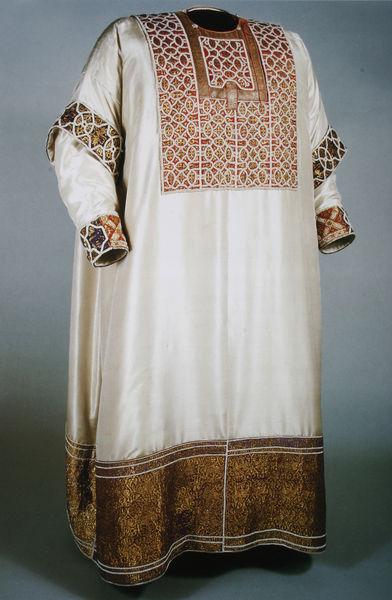
Titel: Die Alba
Künstler: Königliche Hofwerkstatt von Palermo
Standort: Wien
Institution: Schatzkammer
Schlagwörter: blau, schatten, weiß, ausschnitt, braun, brust, kleid, licht, rot, mode, muster, ornament, rock, alt, arme, kleidung, kragen, lang, silber, spitze, ärmel, hals, kirche, bestickt, gewand, gold, kostüm, kutte, mantel, stickerei, stoff, saum, borte, schön, seide, farbe, violett, linien, papst, bordüre, glanz, ornamente, verzierung, robe, glänzend, foto, orient, rechteck, religion, loch, kittel, manschetten, brokat, bekleidung, puppe, verziert, tracht, quadrate, öffnung, talar, toga, messdiener, priester, ständer, besatz, museum, breit, geistlich, golden, textil, ornamentik, tunika, rostrot, ornat, bodenlang, borten, goldfäden, feierlich, priestergewand, brustschild, kleidungsstück, seidenglanz, festgewand, äreml, kasel, brusteinsatz, ärmelstreifen, casulle